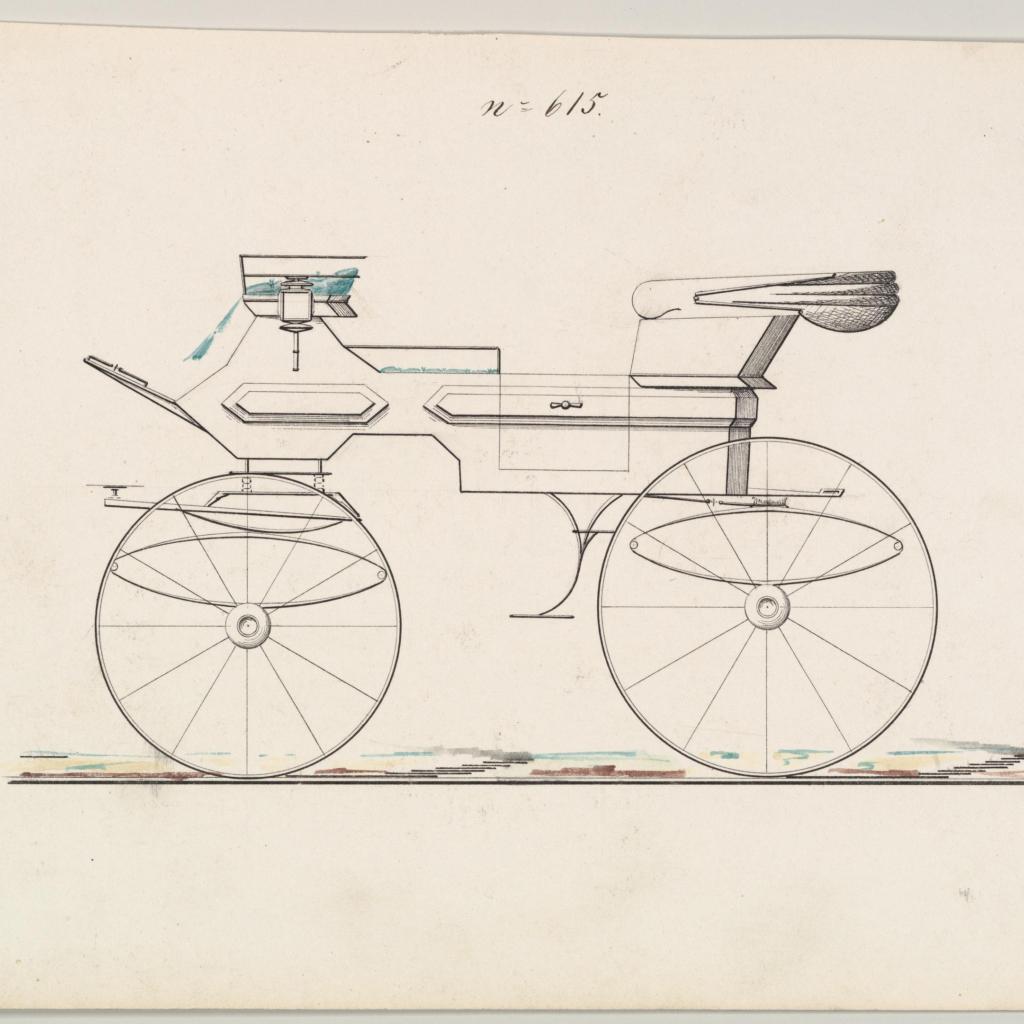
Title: Design for Vis-à-vis, no. 615
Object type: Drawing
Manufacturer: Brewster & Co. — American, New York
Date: ca. 1870
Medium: Graphite, pen and black ink, watercolor and gouache
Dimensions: sheet: 6 5/16 x 8 13/16 in. (16 x 22.4 cm)
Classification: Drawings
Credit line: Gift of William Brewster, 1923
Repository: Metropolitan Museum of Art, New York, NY